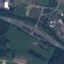
Land use / land cover class: Highway